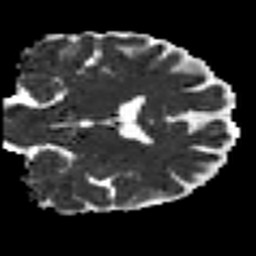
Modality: MD
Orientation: coronal
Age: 49
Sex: male
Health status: healthy
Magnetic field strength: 3 T
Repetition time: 8.4 s
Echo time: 0.0926 s